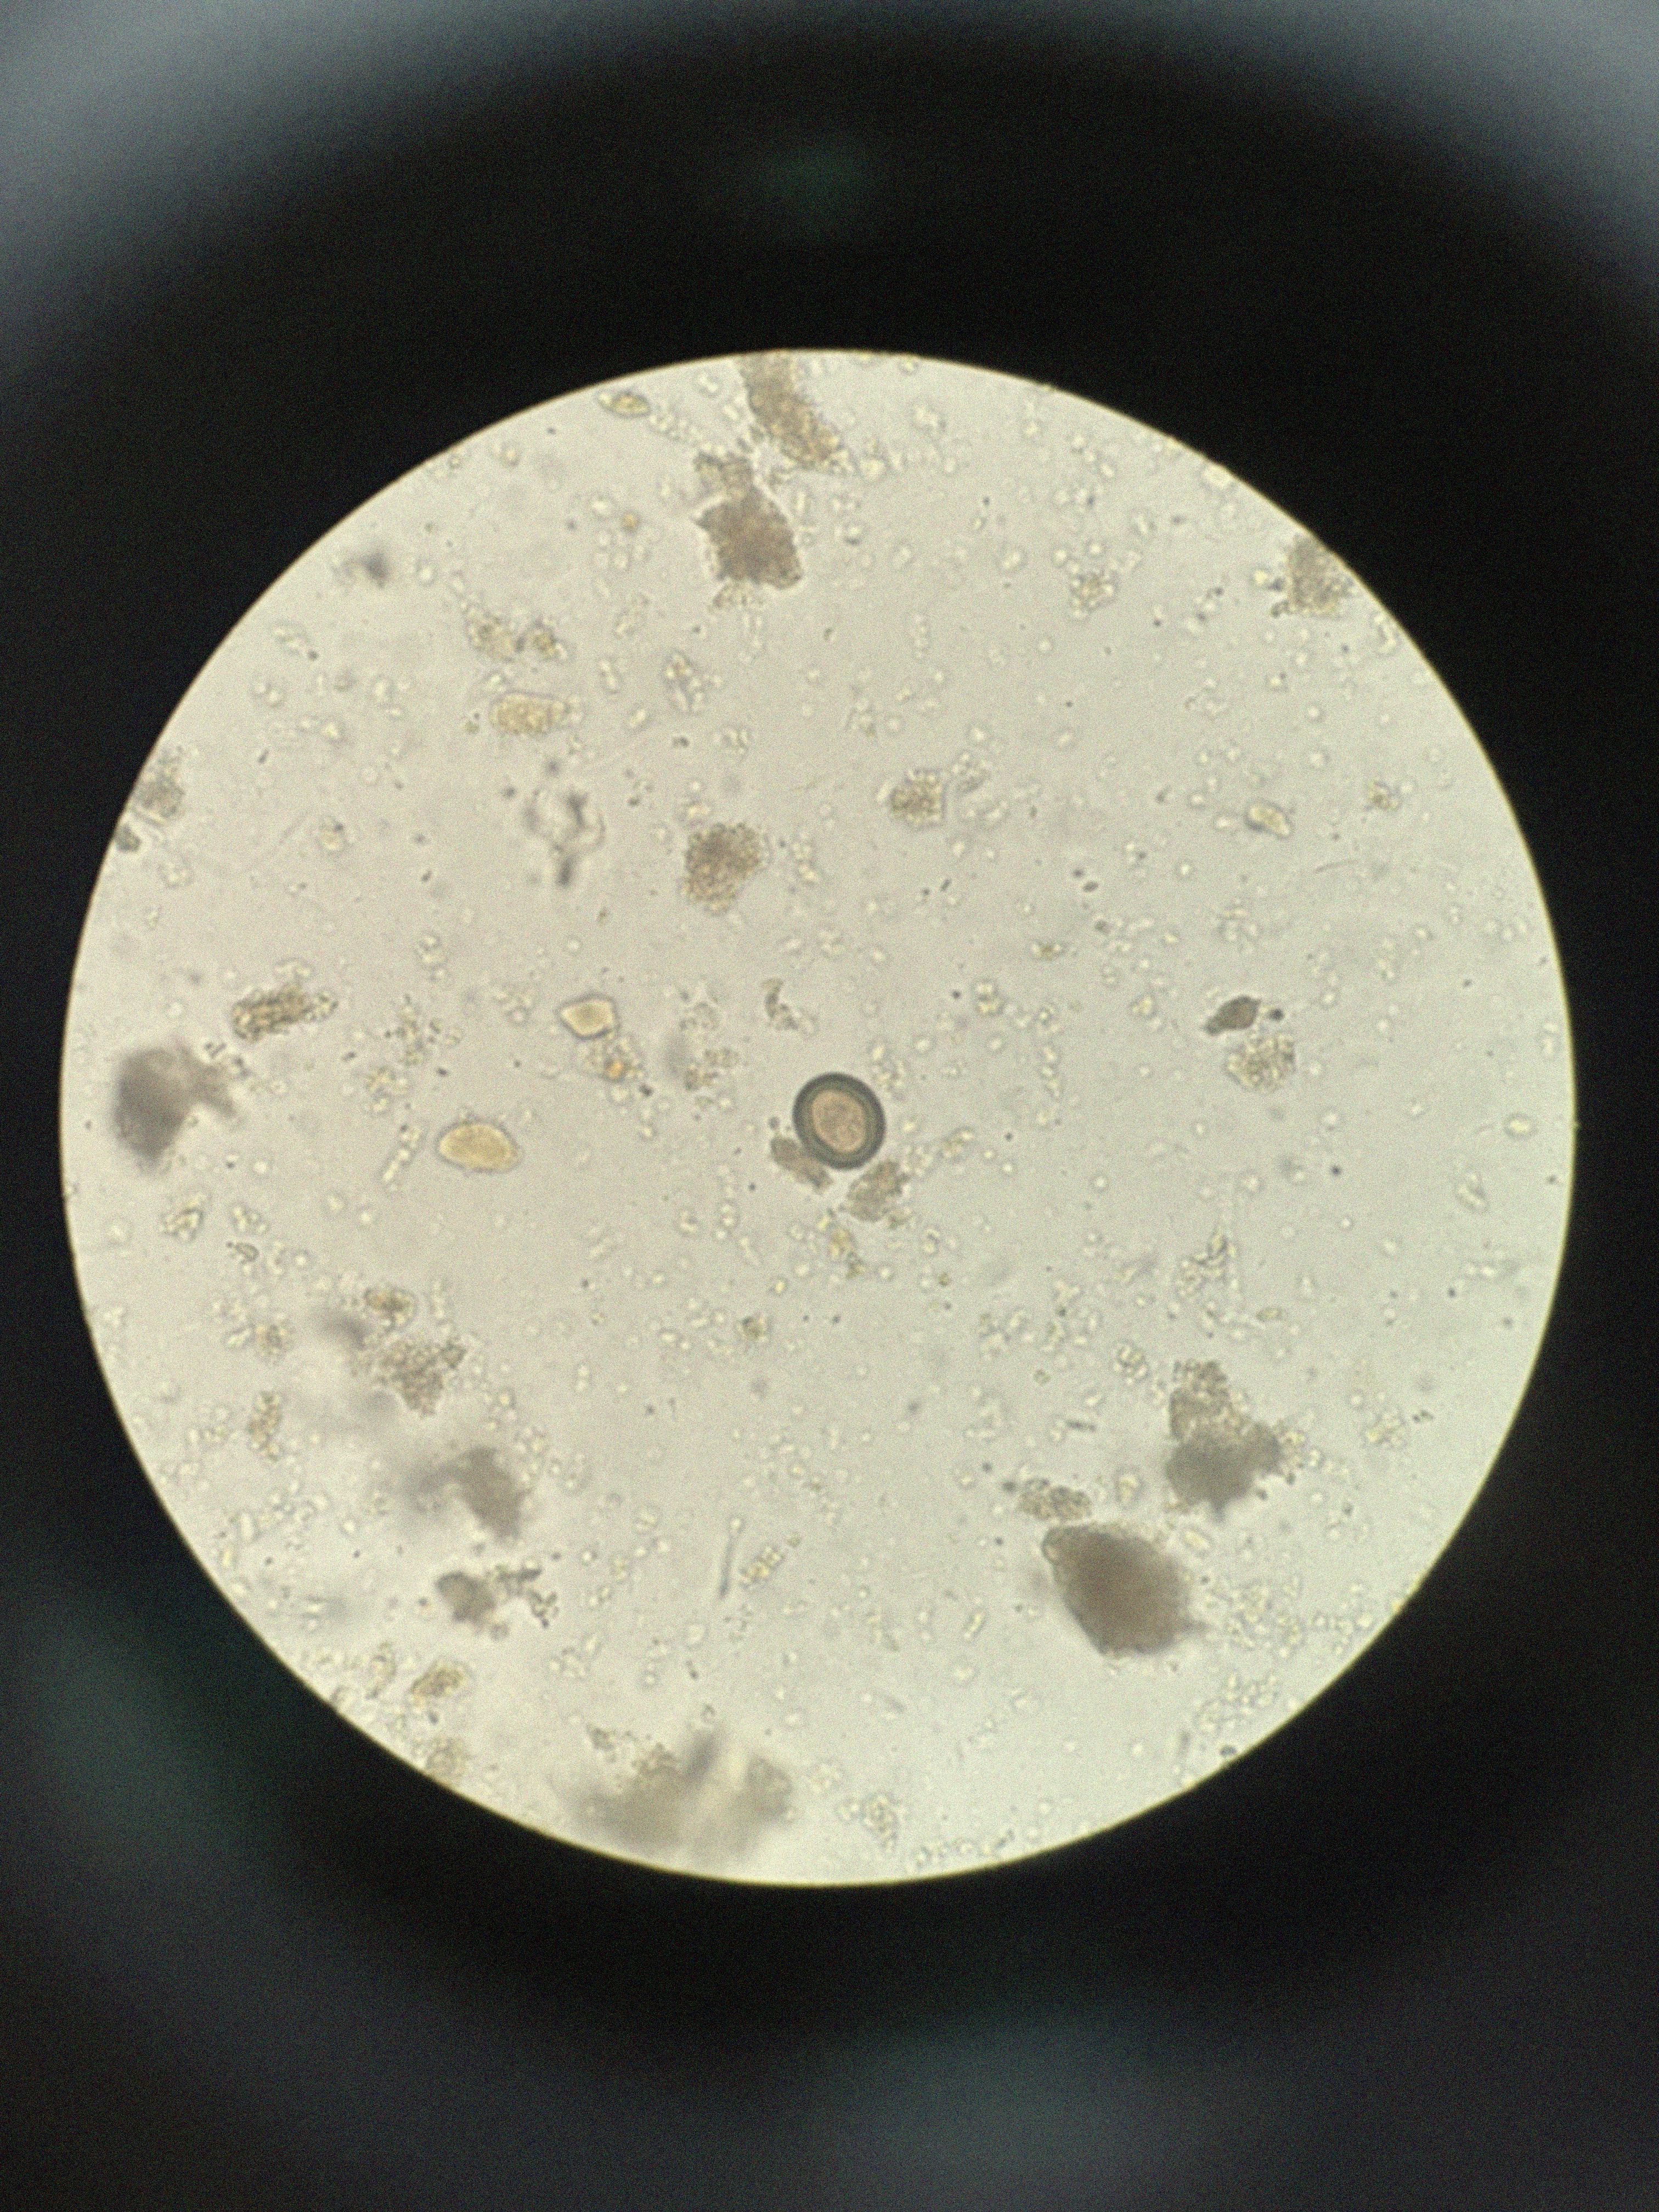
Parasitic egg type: Taenia spp. egg